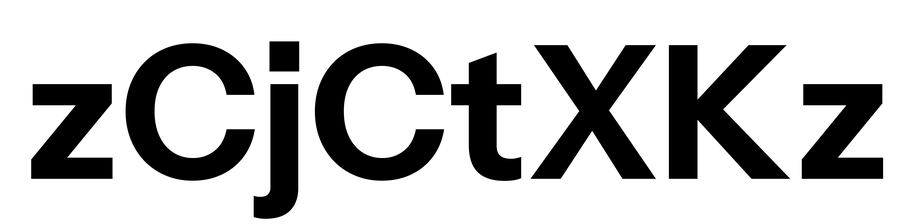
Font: InstrumentSans_Bold